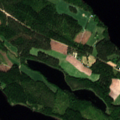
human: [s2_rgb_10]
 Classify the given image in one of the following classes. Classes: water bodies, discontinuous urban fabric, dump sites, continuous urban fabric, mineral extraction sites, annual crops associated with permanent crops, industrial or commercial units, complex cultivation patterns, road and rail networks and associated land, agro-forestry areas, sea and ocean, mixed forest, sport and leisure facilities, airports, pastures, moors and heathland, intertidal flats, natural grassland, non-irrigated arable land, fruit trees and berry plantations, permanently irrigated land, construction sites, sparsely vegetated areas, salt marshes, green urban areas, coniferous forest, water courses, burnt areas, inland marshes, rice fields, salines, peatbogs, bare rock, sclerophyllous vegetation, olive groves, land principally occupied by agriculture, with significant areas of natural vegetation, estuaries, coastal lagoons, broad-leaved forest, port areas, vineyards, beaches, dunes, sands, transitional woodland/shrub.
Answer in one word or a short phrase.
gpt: land principally occupied by agriculture, with significant areas of natural vegetation, coniferous forest, mixed forest, water bodies